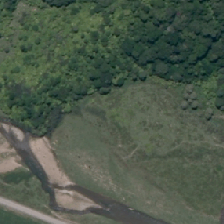
Land cover: low_producing_grassland